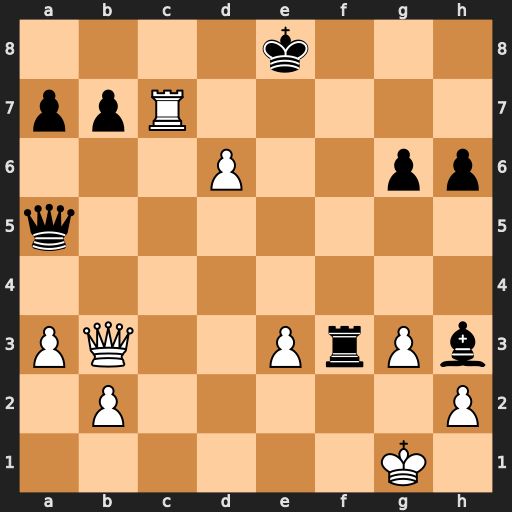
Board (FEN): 4k3/ppR5/3P2pp/q7/8/PQ2PrPb/1P5P/6K1
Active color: w
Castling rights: -
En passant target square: -
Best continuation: Qg8+ Rf8 Re7+ Kd8 Qxf8#